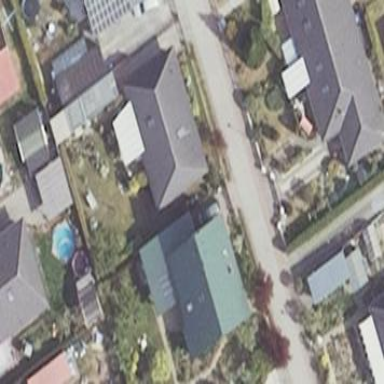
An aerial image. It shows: Detached building with gabled roof.